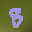
Label: 8